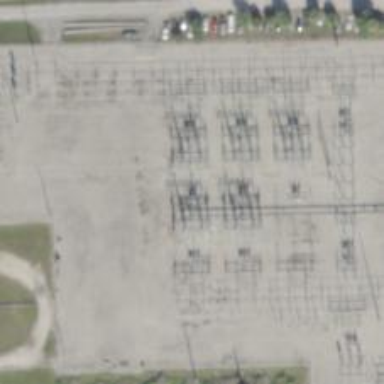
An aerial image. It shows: Switch used for power control.